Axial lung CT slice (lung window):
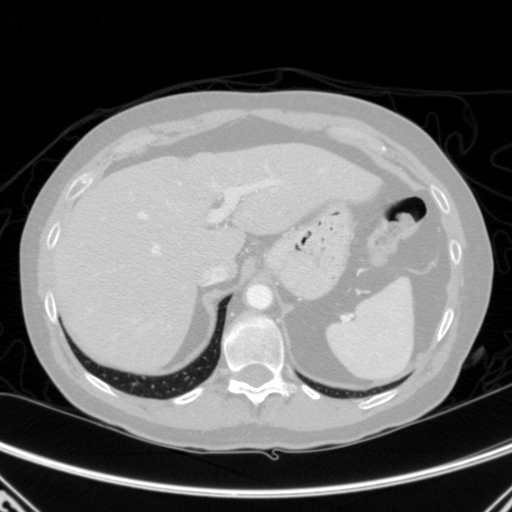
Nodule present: no